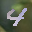
Label: 4